The image folds the raw vibration samples of a bearing signal into a 2-D grayscale square (signal-to-image encoding). Determine the bearing's health state. Answer with exactly one of: normal, inner_race, outer_race, ball.
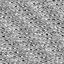
Answer: outer_race